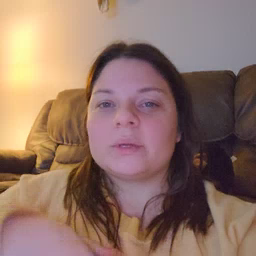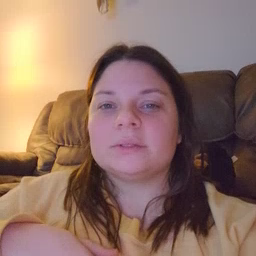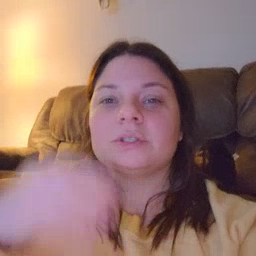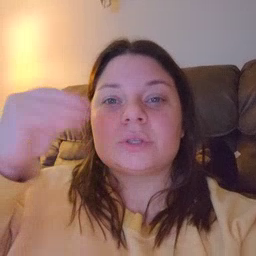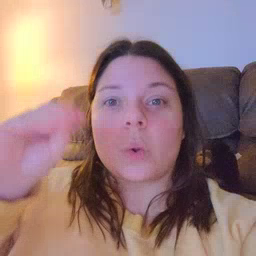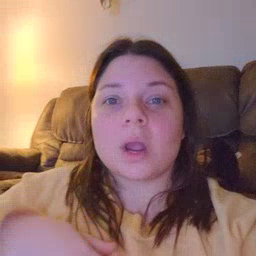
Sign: store